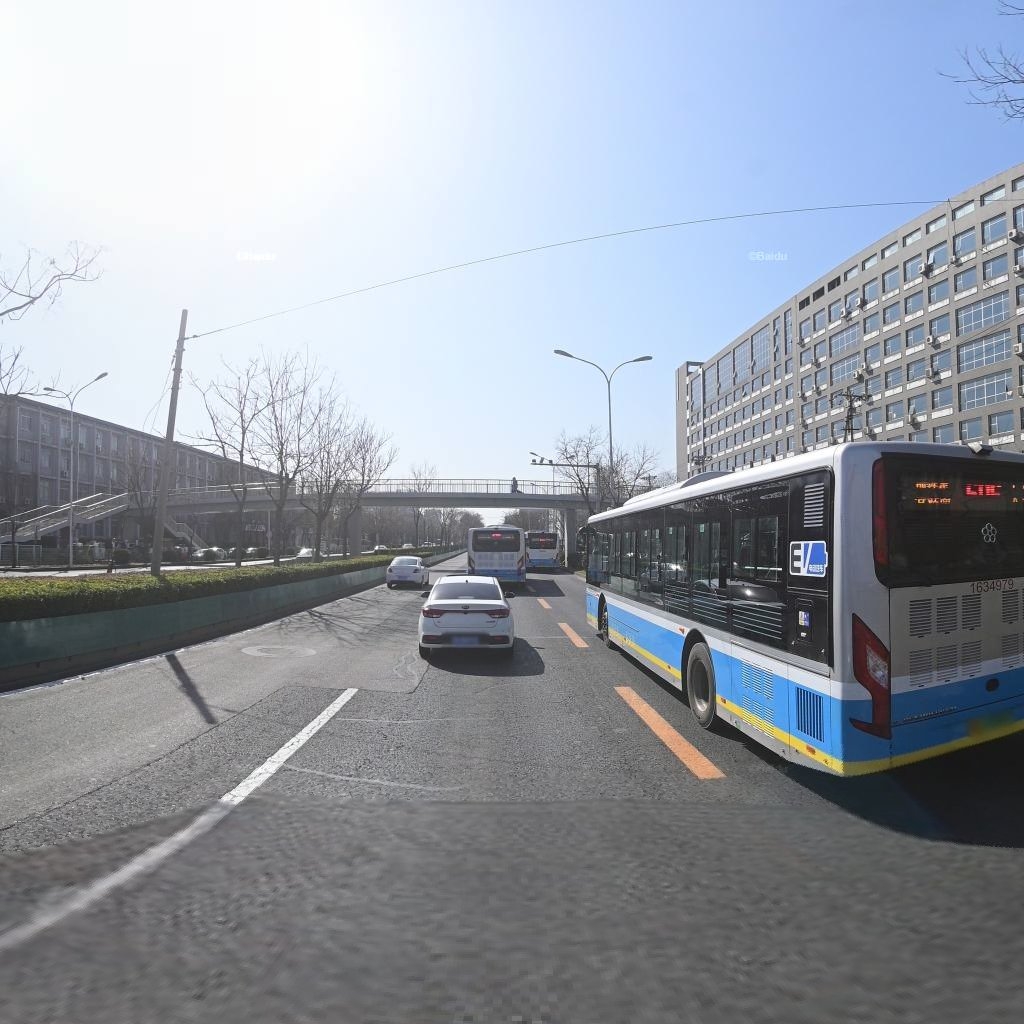
Region: Haidian
Road damage annotations: transverse patch, transverse patch, longitudinal patch, longitudinal patch, longitudinal crack, transverse crack, manhole cover, longitudinal crack, longitudinal crack